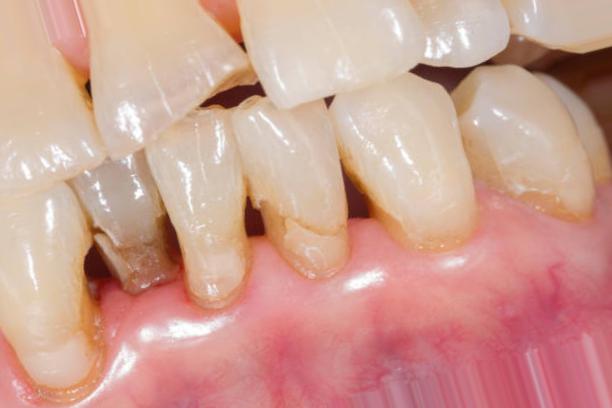
Condition: Caries